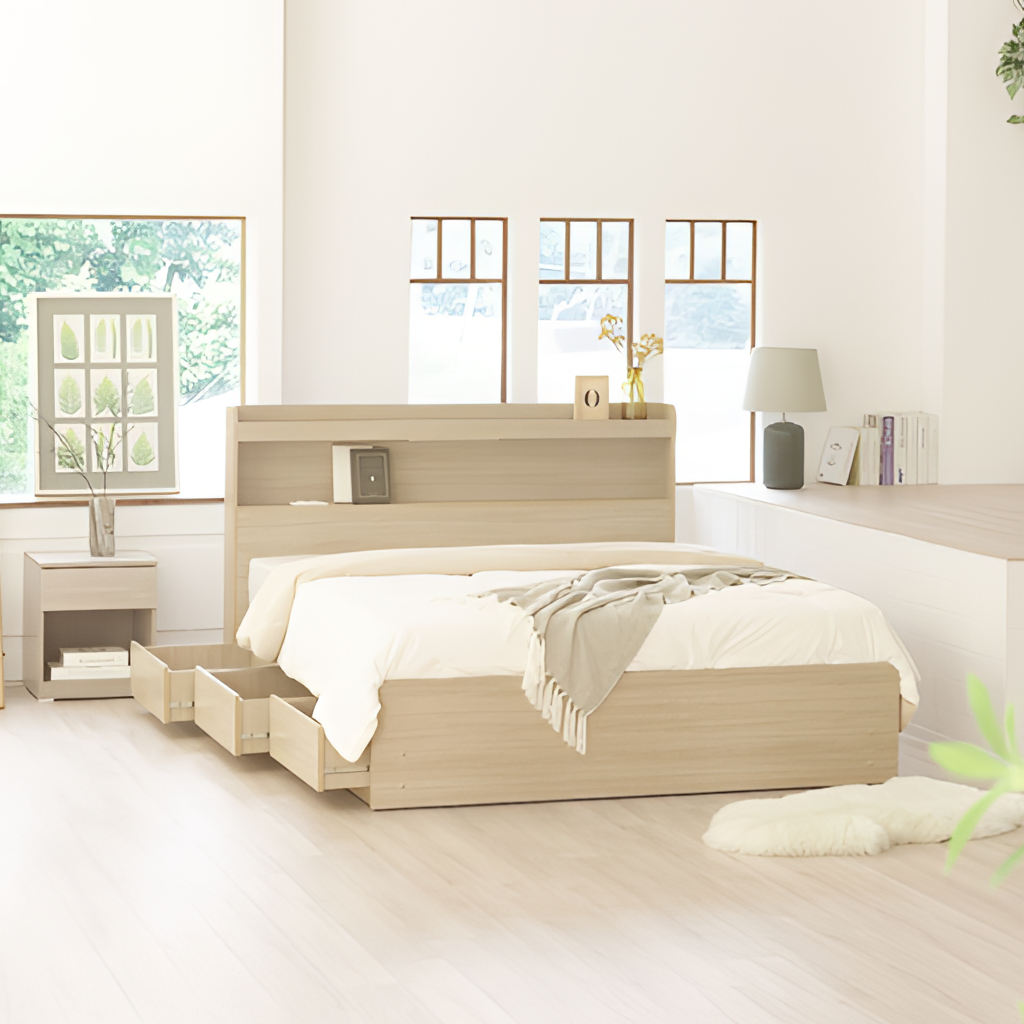
bedroom, light wood wood bed, wood flooring, with plank pattern, minimalist, paint wallpaper, with solid pattern